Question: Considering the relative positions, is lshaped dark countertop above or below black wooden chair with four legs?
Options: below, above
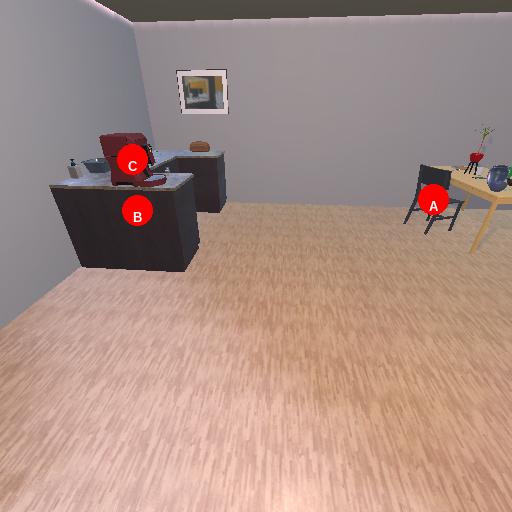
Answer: below